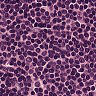
Metastatic tissue present: no